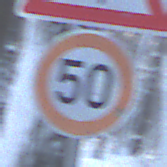
Verkehrszeichen: Geschwindigkeit50
Zusatzzeichen oben: KinderRechts
Umgebung: Outdoor, Nature
Tageszeit: MorningAfternoon
Wetter: Clear
Licht: Natural
Jahreszeit: Winter
Kontrast: LowContrast